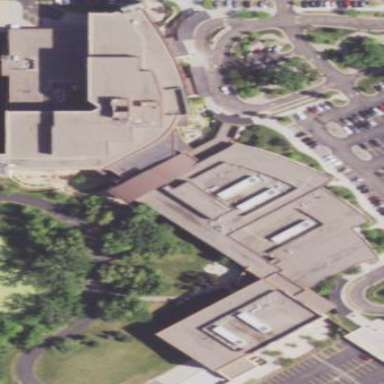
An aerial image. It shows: Hospital building.